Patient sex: F
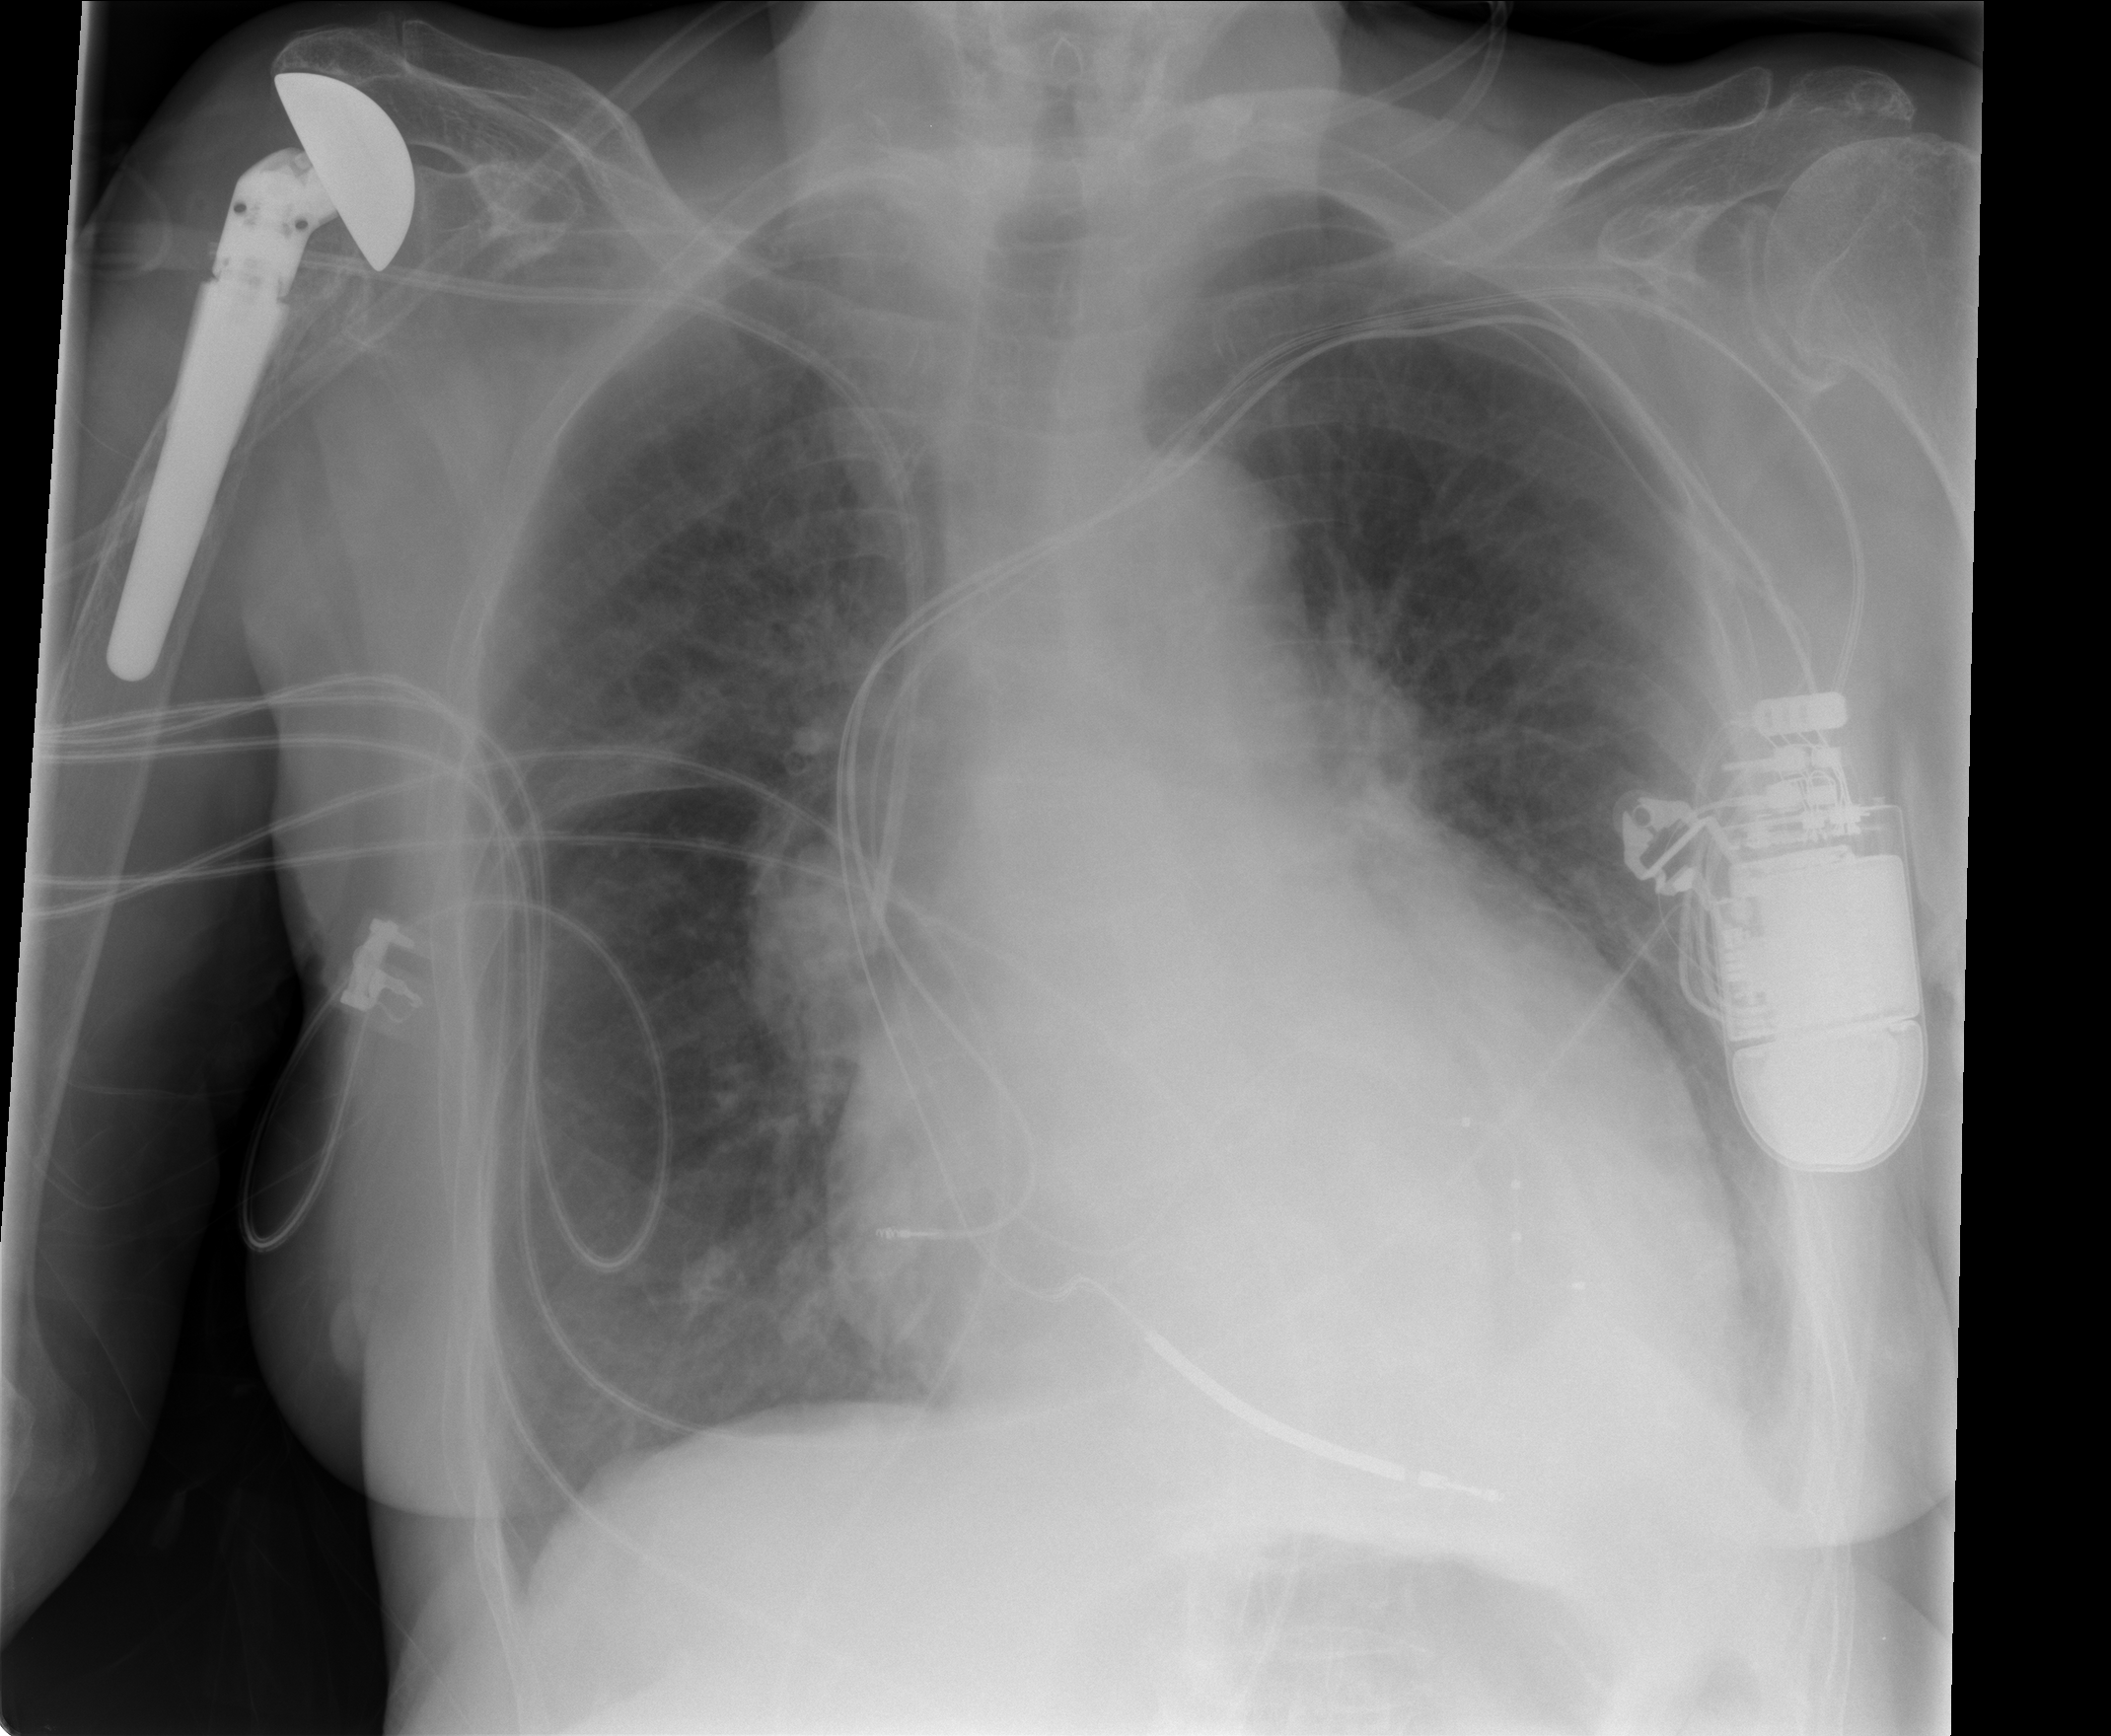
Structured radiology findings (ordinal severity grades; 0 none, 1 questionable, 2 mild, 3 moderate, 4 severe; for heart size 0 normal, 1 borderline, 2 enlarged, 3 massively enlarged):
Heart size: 2
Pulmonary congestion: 2
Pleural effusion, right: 0
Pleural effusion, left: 1
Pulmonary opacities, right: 0
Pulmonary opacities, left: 0
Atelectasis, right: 0
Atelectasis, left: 1